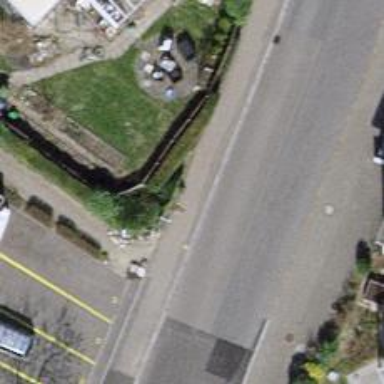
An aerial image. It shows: Bus stop with platform for public transport.